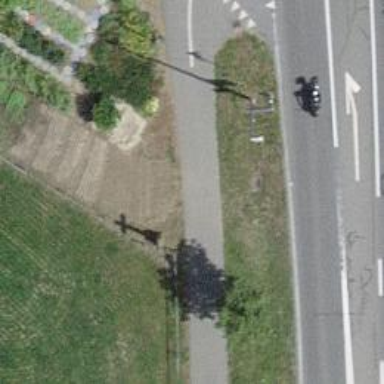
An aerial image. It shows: Wayside cross with historic significance.